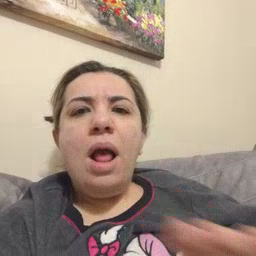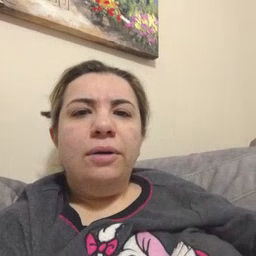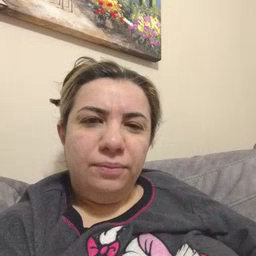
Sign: quiet